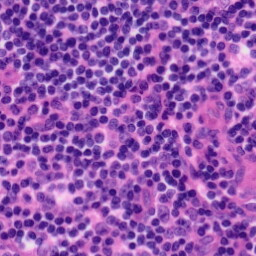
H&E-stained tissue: Tonsil